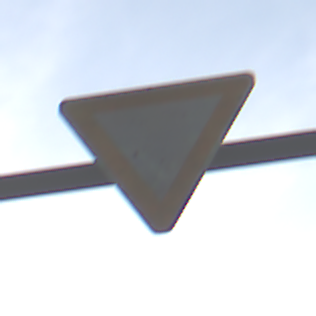
Verkehrszeichen: VorfahrtGewaehren
Umgebung: Outdoor, Nature
Tageszeit: SunriseSunset
Wetter: PartlyCloudy
Licht: Natural
Jahreszeit: NotSpecified
Kontrast: MediumContrast